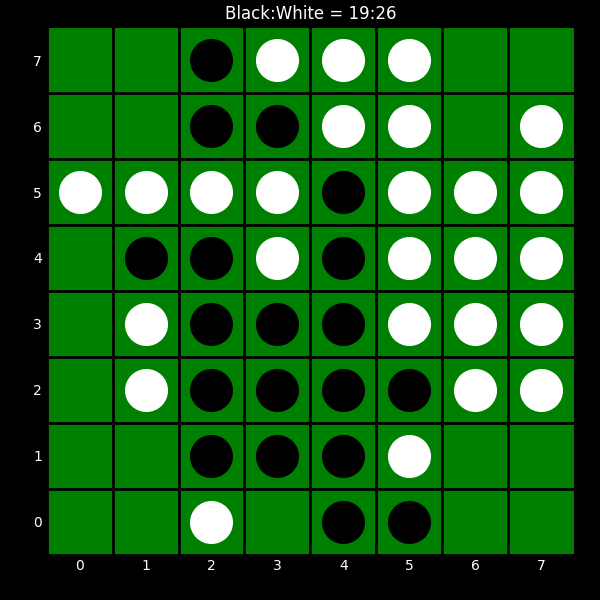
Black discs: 19
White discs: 26